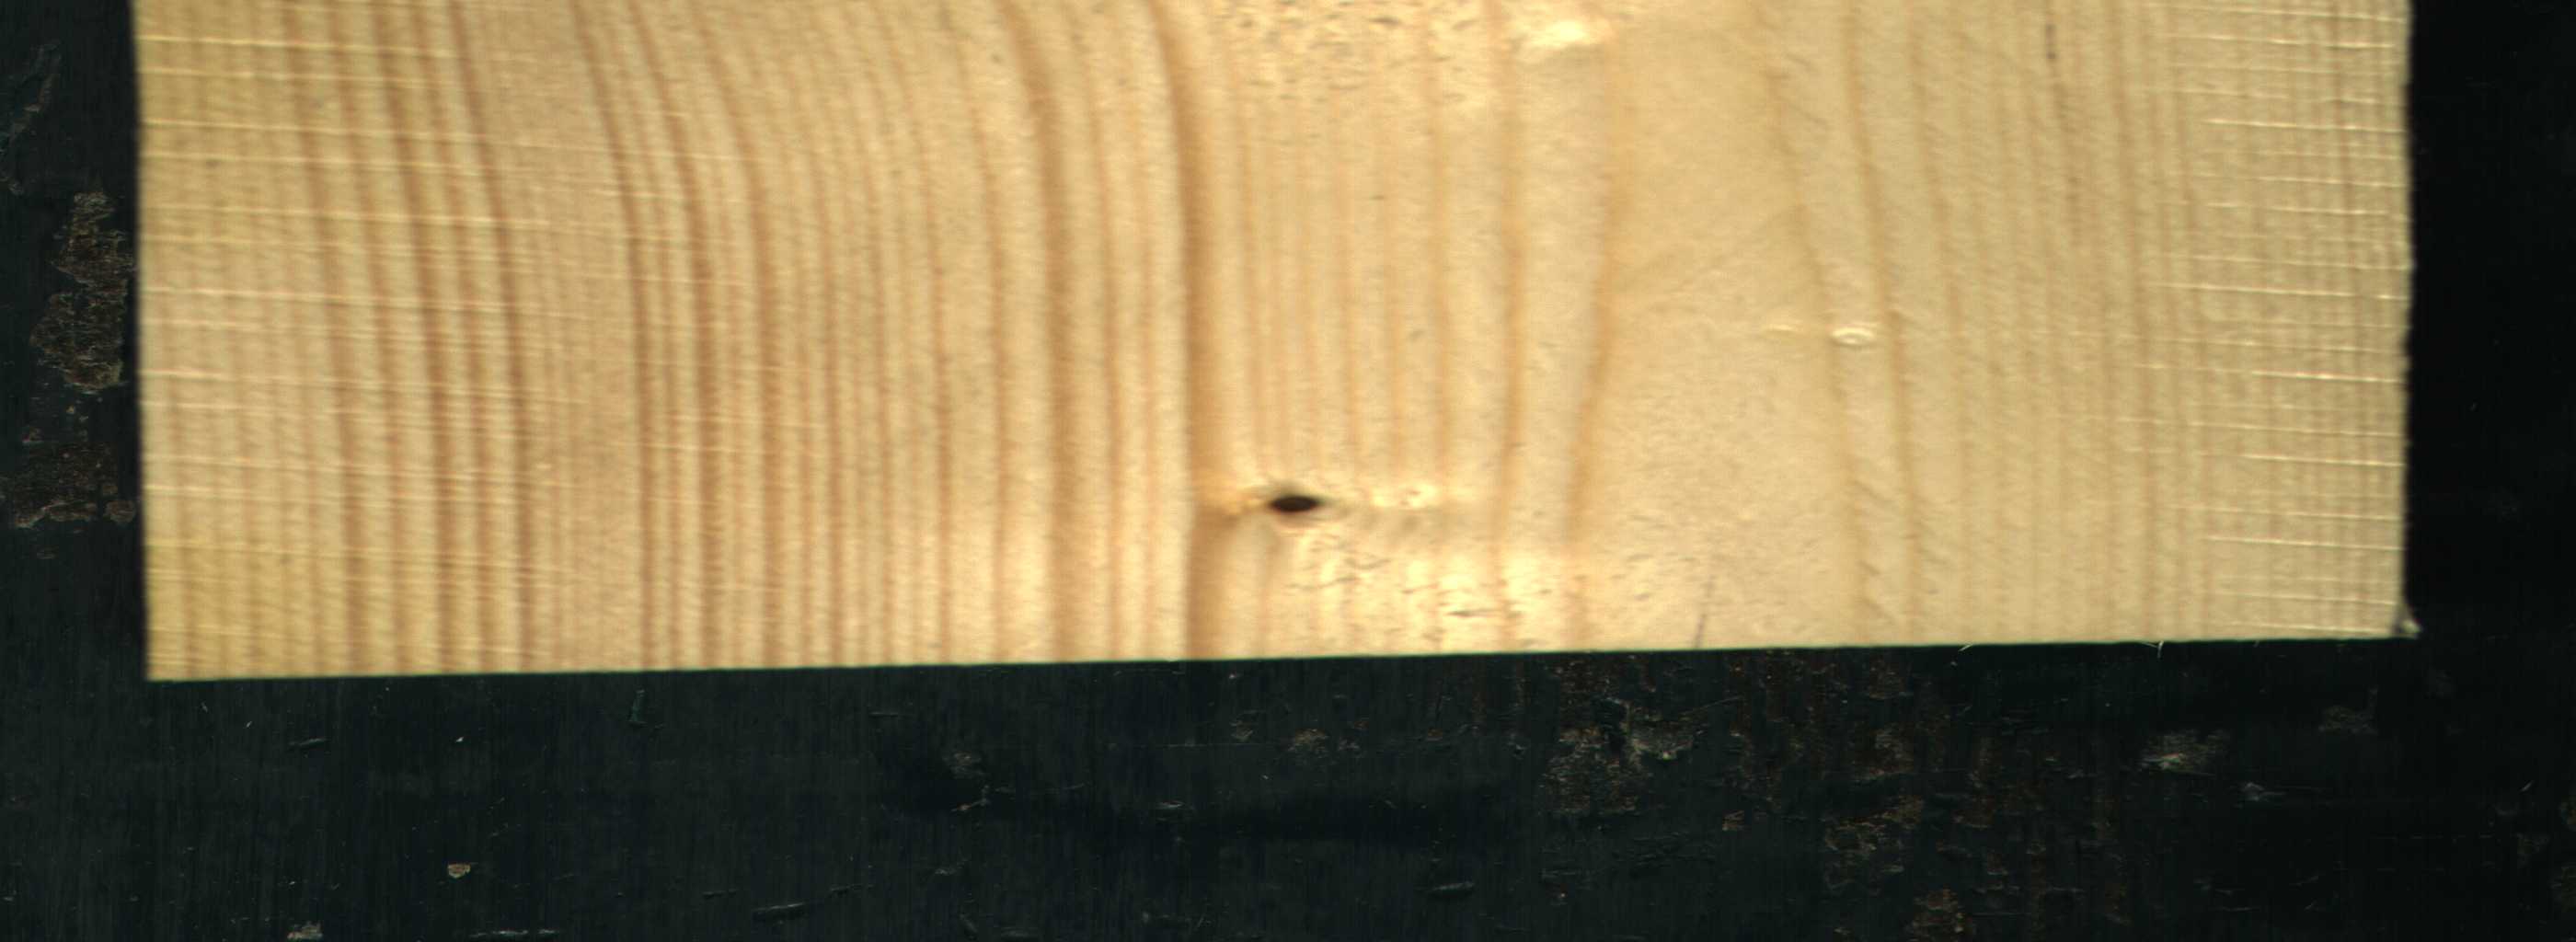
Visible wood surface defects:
Dead_Knot